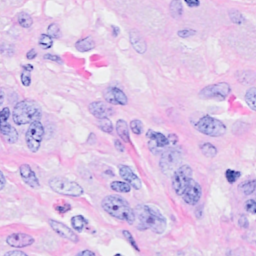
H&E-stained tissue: Breast